Interaction volume radius: 5 \u00c5
Interaction volume height: 10 \u00c5
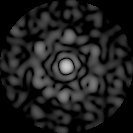
Disorder parameter: 0.7313